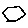
Label: hexagon